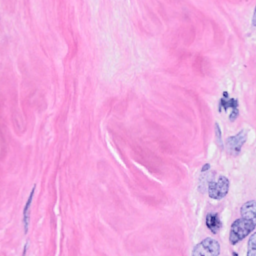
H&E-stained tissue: Breast